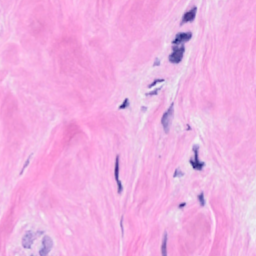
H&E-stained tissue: Breast